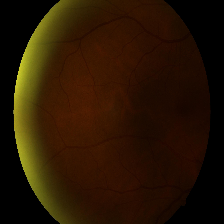
Diabetic retinopathy grade: Moderate